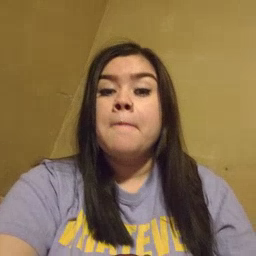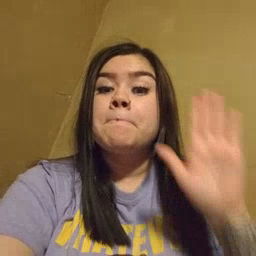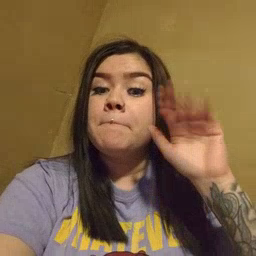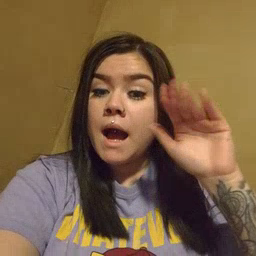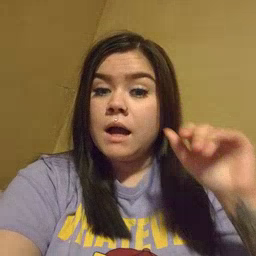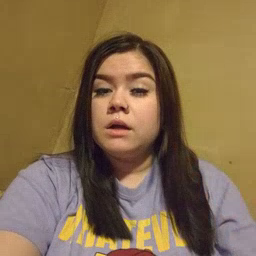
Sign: bye